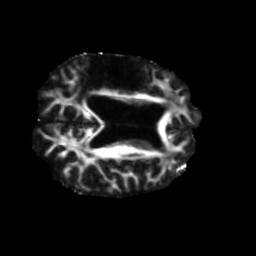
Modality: FA
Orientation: axial
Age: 55
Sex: male
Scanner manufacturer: siemens
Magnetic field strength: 3 T
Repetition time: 5.47 s
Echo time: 0.0854 s